Interaction volume radius: 5 \u00c5
Interaction volume height: 10 \u00c5
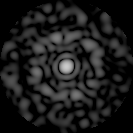
Disorder parameter: 0.903